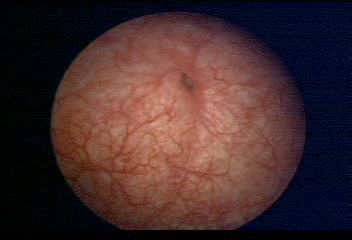
Modality: WLC
Class: Normal mucosa
Bladder cancer association: No